Question: I'm working on an application which, based on a MySQL database, dynamically creates a UI that can be used to create and execute queries against that database. The database I am currently using contains about 400,000 rows with 77 columns.
When I execute a query that will return about half or more of the database an httpd thread is created that continues to grow in size, quickly taking up all the memory on my machine. The raw CSV I imported to create the database is only around 150MB.
I am developing with the Yii framework for PHP. Here is what my query code looks like:
'''
$queryResults =
Yii::app()->db->createCommand()
->select('*')
->from($table_name)
->where($where)
->queryAll();
'''
In this case $where is a value being passed via AJAX.
After performing some checks on the query I then send it back to the client as such:
'''
$response['success'] = true;
$response['results'] = $queryResults;
echo json_encode($response);
'''
Here is a screenshot of what the httpd request created by a large query looks like:

When the process is initially created it jumps up to around 90% CPU usage. This query stayed at around 1.8GB real memory usage and still brought my machine to a halt until I manually stop the process. The machine I am working on at work only has 4GB of RAM.
I'm not sure what I am doing wrong. I have been looking into seeing if apache is configured incorrectly or if I should be using an unbuffered query in PHP but I'm still not sure what I must to do fix this memory issue. Any advice would be greatly appreciated. Thank you!
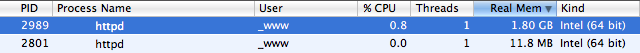
Answer: If you look at the code you are effectively creating three copies of the results.
1. $queryResults array, which is the results of your query.
2. $response['results'], which is a copy of $queryResults
3. The implicit copy created by the json_encode.
You could try reducing this by creating the JSON on the fly.
However, to drastically reduce memory issues, use the iterator.
'''
$dataProvider = new CActiveDataProvider('User'); // <-- This is the model name
$resultIterator = new CDataProviderIterator($dataProvider);
foreach($resultIterator as $userRecord) {
print_r($category);
}
'''
Reference : <URL>